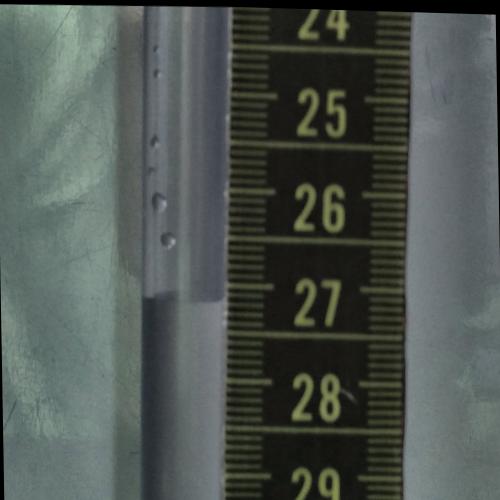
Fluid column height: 27.2 cm